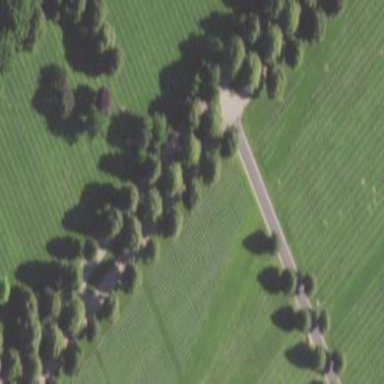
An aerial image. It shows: Sector in the cemetery.